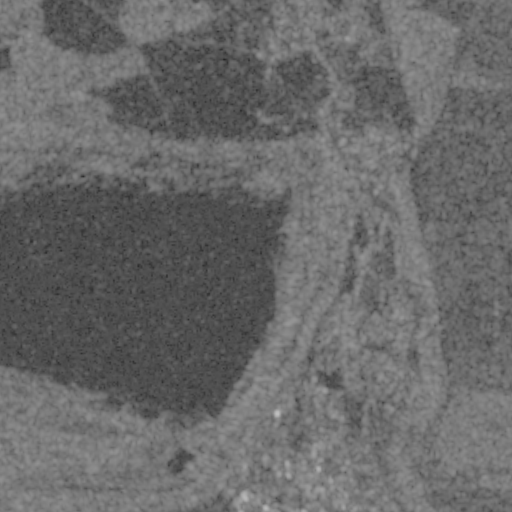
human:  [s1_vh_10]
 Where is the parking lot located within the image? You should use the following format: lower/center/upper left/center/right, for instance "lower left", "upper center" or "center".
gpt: The parking lot is located in the lower right of the image.
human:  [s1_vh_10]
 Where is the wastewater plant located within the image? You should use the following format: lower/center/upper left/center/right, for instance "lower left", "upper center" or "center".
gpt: The wastewater plant is located in the lower right of the image.
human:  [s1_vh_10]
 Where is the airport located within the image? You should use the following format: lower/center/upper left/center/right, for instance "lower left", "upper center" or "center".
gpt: There is no airport in the image.

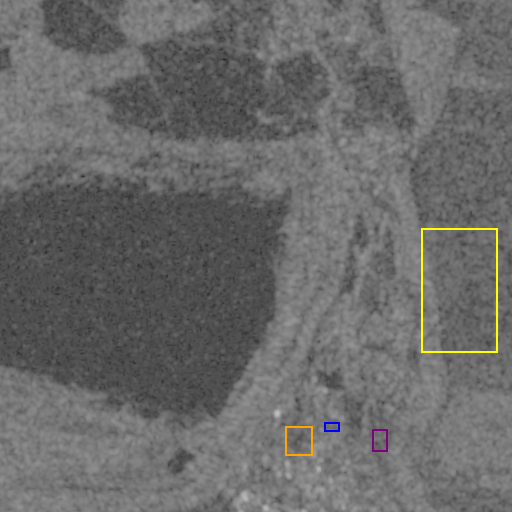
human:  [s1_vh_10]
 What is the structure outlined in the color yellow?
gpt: The structure outlined in yellow is a crop field.
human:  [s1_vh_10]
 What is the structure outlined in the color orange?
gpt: The structure outlined in orange is a park.
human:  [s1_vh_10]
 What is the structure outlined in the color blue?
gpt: The structure outlined in blue is a parking lot.
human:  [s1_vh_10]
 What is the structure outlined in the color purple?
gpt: The structure outlined in purple is a wastewater plant.
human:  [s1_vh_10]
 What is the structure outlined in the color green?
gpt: There is no green outline.